Question: I am trying to get a form on my background image, and still have it resize properly (even if I have to do media calls). I have been able to get it to be in the right spot, but not when I resize the window.
I have this html:
'''
<html><head>
... links and js
</head>
<body>
<header></header>
<main role="main"><div id="home-page-wrap">
<div class="container-fluid">
<img id="full-notebook" class="notebook-img" src="/assets/full-notebook-4408c34201b7213bbdc584452ea7365f.png" alt="Full notebook">
<div class="container-fluid">
<div class="col-xs-8 col-sm-6 col-lg-4 col-sm-offset-3 col-xs-offset-1 col-lg-offset-4" id="menu-wrap">
<div id="main-page-form-wrap">
<form id="main-page-form">
<h2 id="menu-head">
COMPOSITION
</h2>
</form>
</div>
</div>
</div>
</div>
</div></main>
</body></html>
'''
This is my image (800x1054, but I can resize), and I am trying to get a form to be in the white part of the notebook:

I can also create the white part as a seperate element if that helps.
<URL> my fiddle was not giving everything.
Added a bootply: <URL>
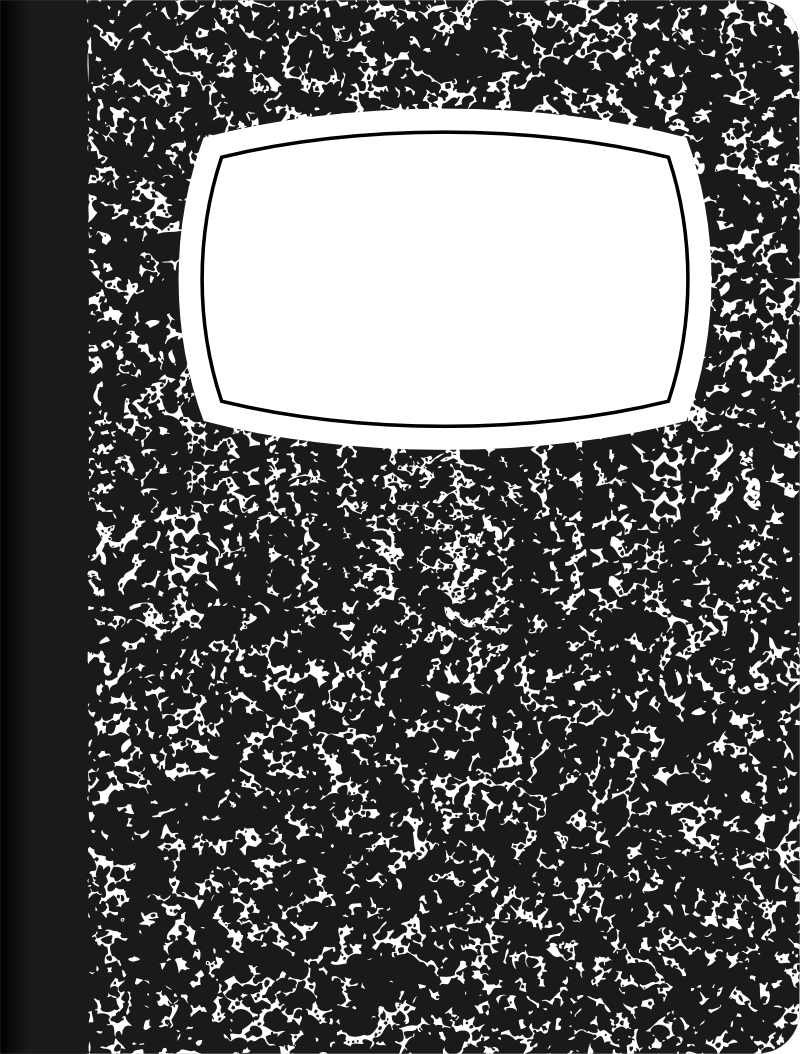
Answer: I also believe that absolute positioning would be your best option here. If you want a fluid layout I would go with percentages in stead of pixels though.
For the best responsive result, I would set that background as an actual image and give it a width of 100% and a height of auto. This way it will always cover the full width of its parent, and maintain aspect ratio.
Then you have to calculate the position of the white square in percents. The following image illustrates how easy that is

And then it is just a matter of using those percentages to position the form:
'''
#main-wrap form {
position: absolute;
top: 14.7%;
left: 27.5%;
width: 55.6%;
height: 22.9%;
}
'''
And here is the updated fiddle (with a red outline around the form to demonstrate). Resize it and the form should remain in place. Note that you may have to go for an alternative layout on small screens, as the form will become very small and not that user friendly...
<URL>